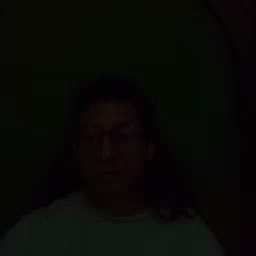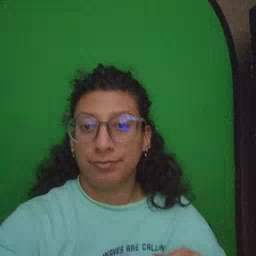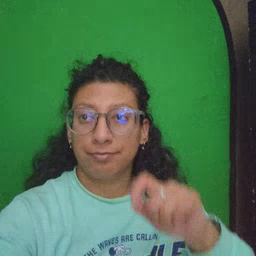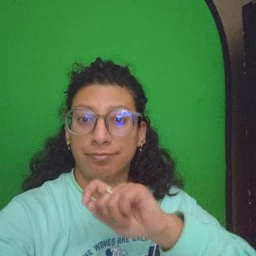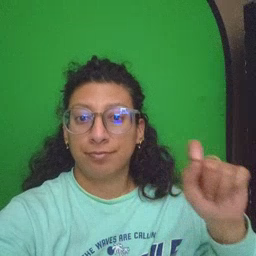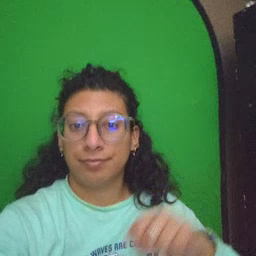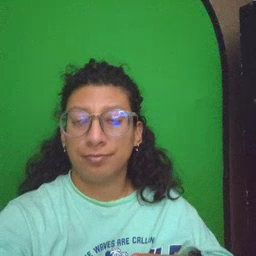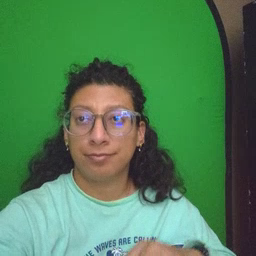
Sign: pen